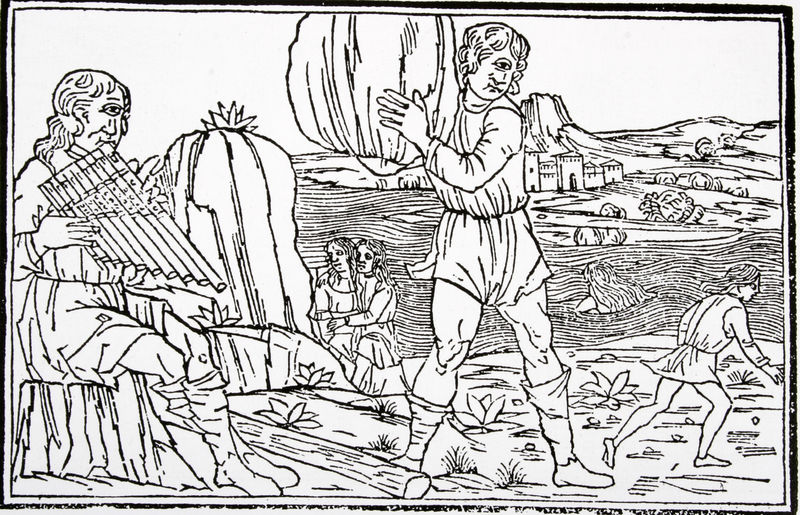
Titel: Metamorphosen des Ovid. Polyphemus und Acis
Künstler: (Anonym) Venezianisch
Standort: München:
Institution: Bayerische Staatsbibliothek
Schlagwörter: baum, berg, dunkel, felsen, fuß, hand, himmel, mann, meer, schatten, wasser, weiß, baden, bäume, fluss, frauen, landschaft, menschen, see, sitzen, stadt, ufer, fenster, finger, frau, frisur, grau, haar, hell, holz, licht, mund, männer, nase, ohr, rücken, schwarz, tür, zeichnung, gebäude, gras, gürtel, haus, schloss, wiese, leute, arm, arme, augen, falten, halten, kleidung, stehen, stein, steine, tragen, ärmel, hände, ast, baumstamm, erde, feld, häuser, hügel, natur, stamm, strauch, busch, büsche, gebüsch, boden, insel, land, auge, gewand, haare, sitzend, drei, paar, musik, pflanze, pflanzen, locken, ohren, schön, turm, frucht, kürbis, beine, bein, füße, holzschnitt, küste, schrift, wellen, papier, türen, zwei, schuhe, ernte, laufen, berge, fels, gebirge, dorf, grafik, graphik, klein, linien, strom, angst, einfach, falte, junge, knie, striche, bauer, tor, flucht, melone, spiel, pärchen, antike, buch, burg, türme, vulkan, wandern, schwimmen, festung, groß, agaven, druck, schwarz weiss, druckgrafik, schraffur, radierung, stich, gefahr, illustration, text, strich, furcht, lauf, rennen, nixen, holzdruck, flüchten, stiefel, schuh, allegorie, mythologie, flöte, liebespaar, muskel, heben, mythos, pan, wesen, liebende, mittelalter, nymphen, planzen, odysseus, blasen, panflöte, gedruckt, baumstumpf, felsten, drohen, flussufer, geritzt, riese, aug, einäugig, zyklopen, zyklop, stanzen, werfen, ein auge, schleudern, odyssee, sirenen, riesen, gequält, schwimmender, kyklop, homer, kyklopen, basden, strömun, syrenen, pflanzen#, odysse